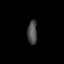
Tissue: skin
Cell type: Others
Senescence score: 0.6762
Nuclear area (px): 220
Mean DAPI intensity: 78.505